Question: My current code works on elements outside of an iframe. How should I approach fetching elements within an iframe using getElementById? My end goal is to write text within the the '<body id="tinymce"><p>...</p></body>' tags. I am not using a webBrowser control - this is for an external instance of iexplore

'''
foreach (InternetExplorer ie in new ShellWindowsClass())
{
if (ie.LocationURL.ToString().IndexOf("intranet_site_url") != -1)
{
IWebBrowserApp wb = (IWebBrowserApp)ie;
while (wb.Busy) { Thread.Sleep(100); }
HTMLDocument document = ((HTMLDocument)wb.Document);
// FETCH BY ID
IHTMLElement element;
HTMLInputElementClass hitem;
element = document.getElementById("tinymce");
hitem = (HTMLInputElementClass)element;
hitem.value = first_name;
// FETCH BY ID in IFRAME
IHTMLFramesCollection2 hframes = document.frames;
for (int i = 0; i < hframes.length; i++)
{
object ref_index = i;
IHTMLWindow2 currentFrame = (IHTMLWindow2)hframes.item(ref ref_index);
if (currentFrame != null)
{
MessageBox.Show(currentFrame.name);
// what to do from here?
}
else
MessageBox.Show("Null");
}
}
}
'''
Chance of adapting my idea below?
'''
if (currentFrame != null)
{
MessageBox.Show(currentFrame.name);
HTMLDocument document_sub = ((HTMLDocument)currentFrame.document);
IHTMLElement element_sub;
HTMLInputElementClass hitem_sub;
element_sub = (document_sub.getElementById("tinymce"));
hitem_sub = (HTMLInputElementClass)element_sub;
try
{
hitem_sub.value = first_name;
// the above will produce...
// InvalidCastException: Unable to cast COM object of type 'mshtml.HTMLBodyCLass' to class type 'mshtml.HTMLInputElementClass'
}
catch { }
}
'''
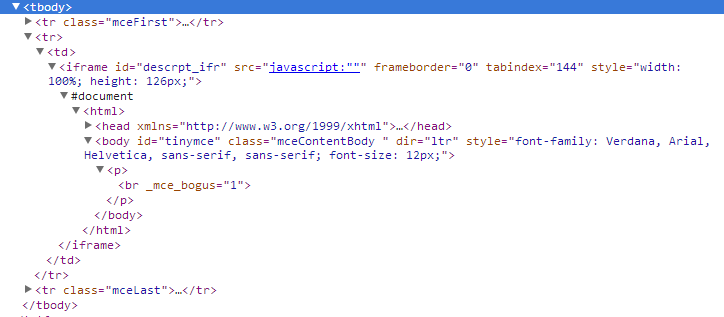
Answer: Try this:
'''
Windows.Forms.HtmlWindow frame = WebBrowser1.Document.GetElementById("decrpt_ifr").Document.Window.Frames["decrpt_ifr"];
HtmlElement body = frame.Document.GetElementById("tinymce");
body.InnerHtml = "Hello, World!";
'''
That gets the frame and treats it as a different document (because it is) and then it tries to get the element from its id. Good luck.
This should do the trick taking advantage of the 'dynamic' datatype, and 'InternetExplorer' interface:
'''
private void Form1_Load(object sender, EventArgs e)
{
foreach (InternetExplorer ie in new ShellWindows())
{
if (ie.LocationURL.ToString().IndexOf("tinymce") != -1)
{
IWebBrowserApp wb = (IWebBrowserApp)ie;
wb.Document.Frames.Item[0].document.body.InnerHtml = "<p>Hello, World at </p> " + DateTime.Now.ToString();
}
}
}
'''